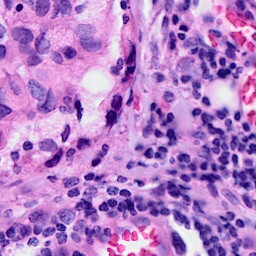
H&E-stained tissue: Breast